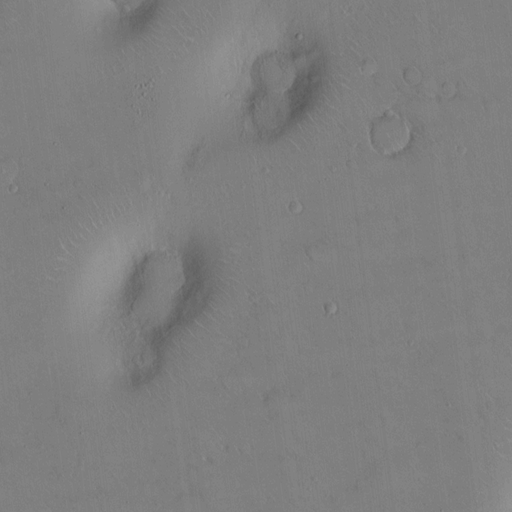
Objects detected: cone, cone, cone, cone